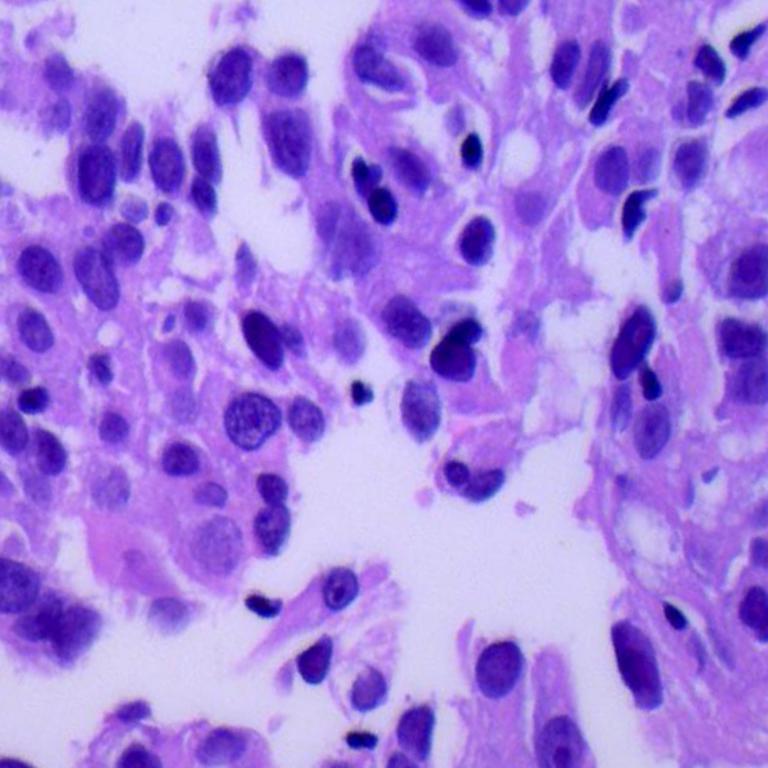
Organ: lung
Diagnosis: adenocarcinomas